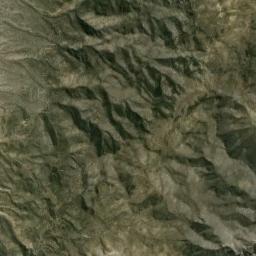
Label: mountain